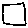
Label: square